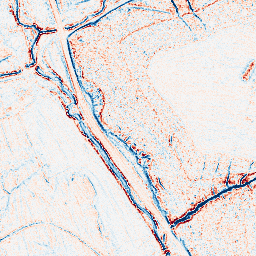
Category: edge_preserving
Decomposition family: anisotropic_diffusion
Decomposition parameters: iterations: 5
kappa: 100
gamma: 0.15
Upsampling method: sinc_blackman
Upsampling parameters: scale: 4
kernel_size: 16
Upsampling scale: 4